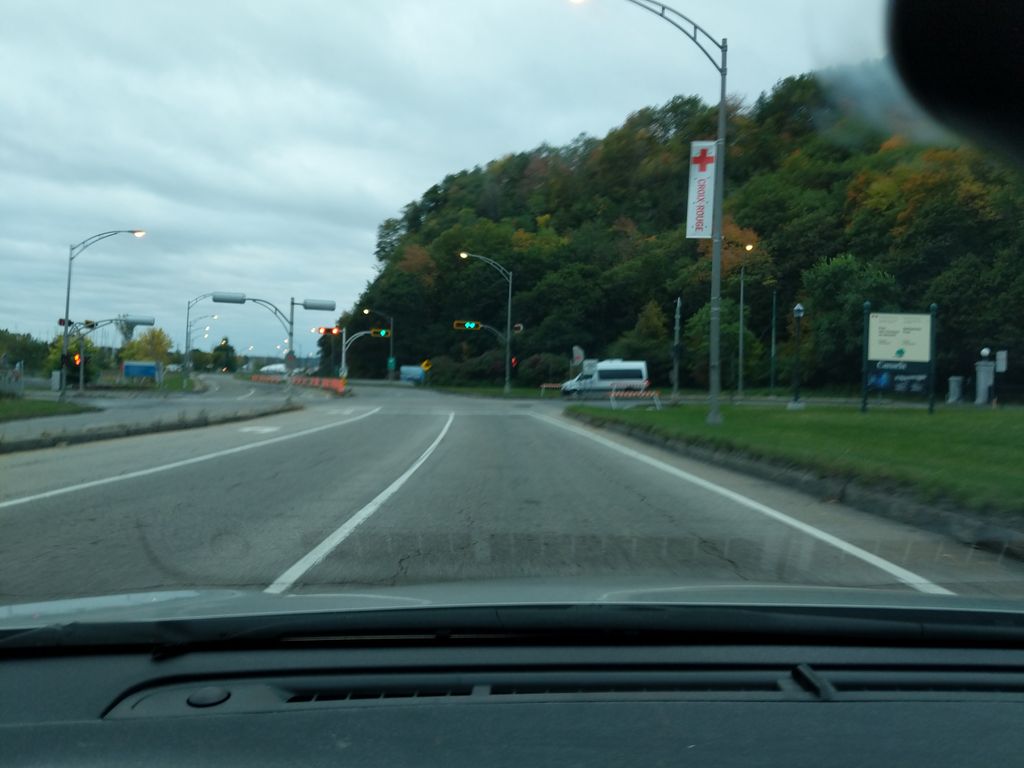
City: quebec_city